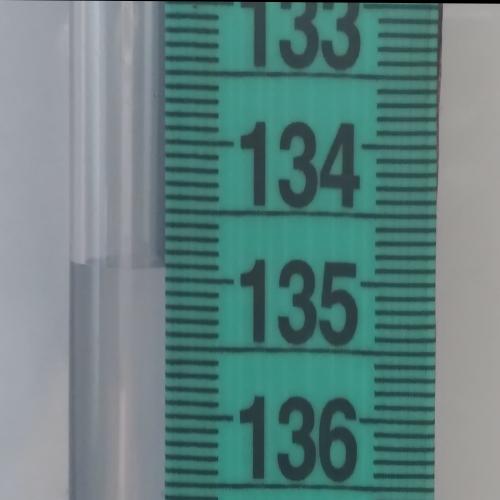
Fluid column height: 134.9 cm